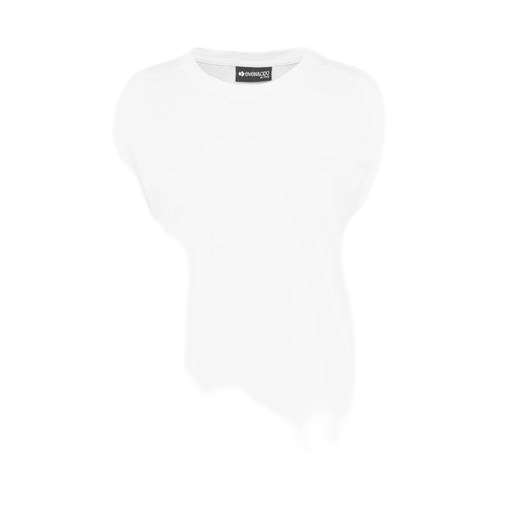
white scoop muscle t-shirt, white whitney muscle t-shirt, white cap-sleeve t-shirt, white background